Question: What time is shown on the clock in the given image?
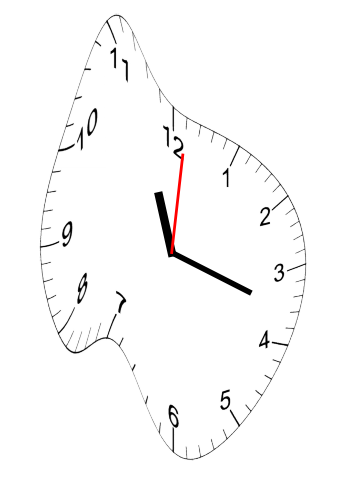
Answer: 11:18:01